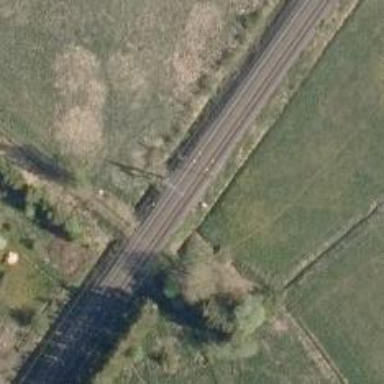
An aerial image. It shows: Railway signal.